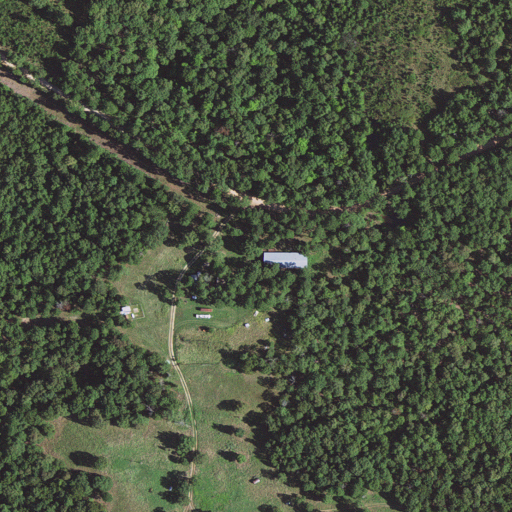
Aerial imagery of mountain in Arkansas named Clark Hill containing deciduous forest, open development, pasture, grassland, evergreen forest, and mixed forest